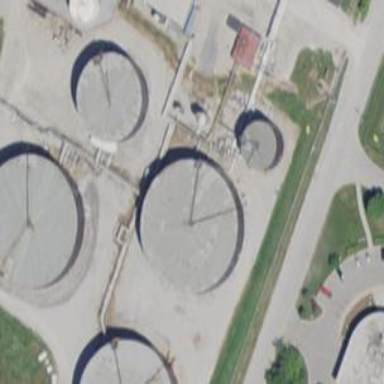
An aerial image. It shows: Building with storage tank.